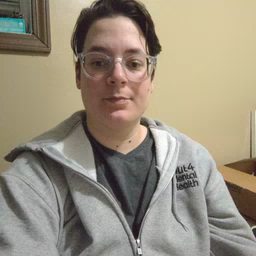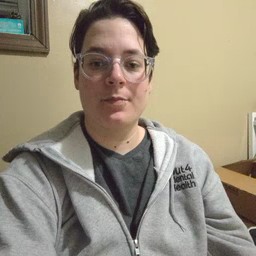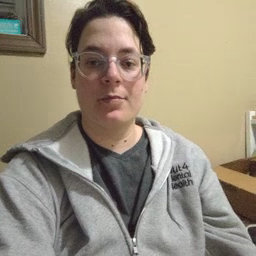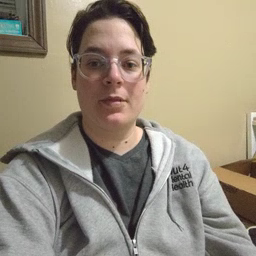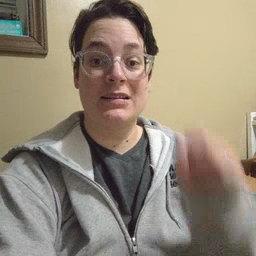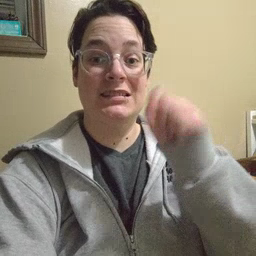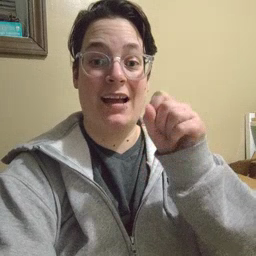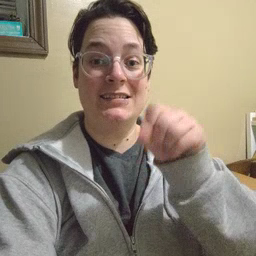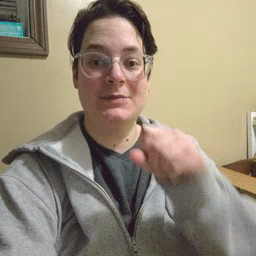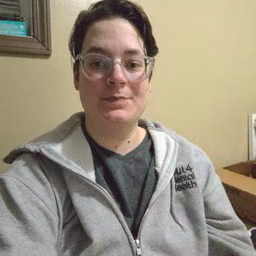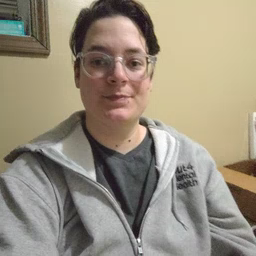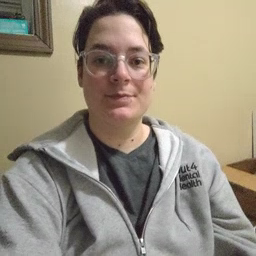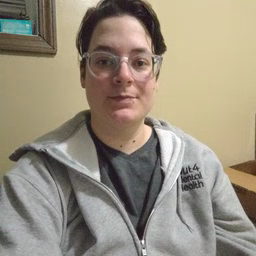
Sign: yes